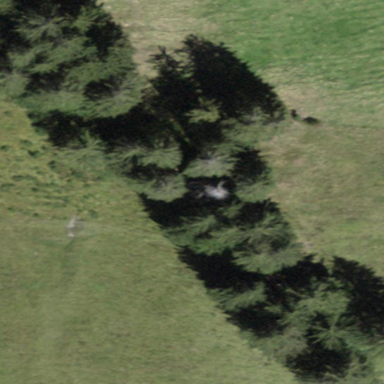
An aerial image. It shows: Forest area.